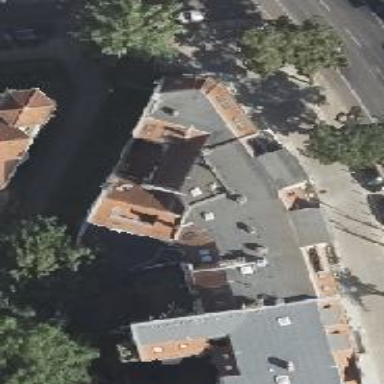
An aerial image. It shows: Building with apartments featuring unique double saltbox roof shape.